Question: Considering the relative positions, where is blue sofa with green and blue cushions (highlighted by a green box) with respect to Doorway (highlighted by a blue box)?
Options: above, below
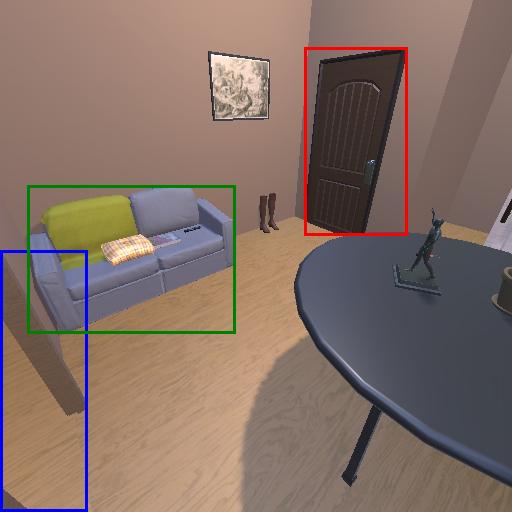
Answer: above